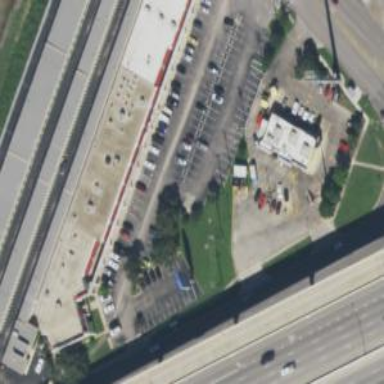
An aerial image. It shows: Strip mall building.